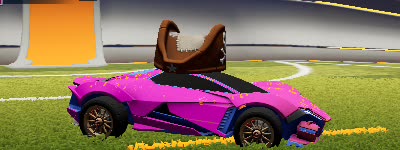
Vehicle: werewolf